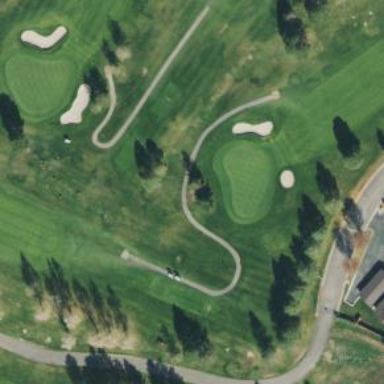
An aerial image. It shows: Golf cartpath that is also road path.